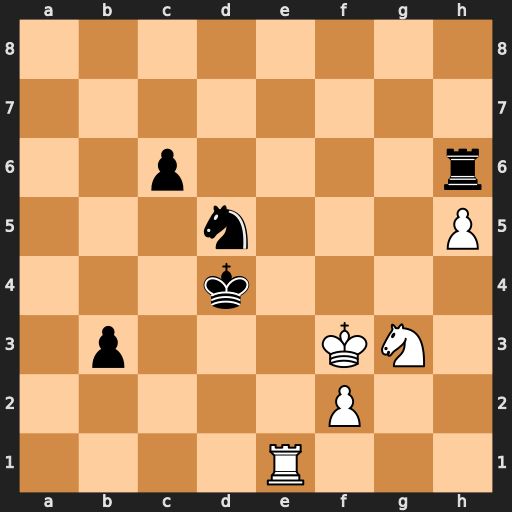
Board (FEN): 8/8/2p4r/3n3P/3k4/1p3KN1/5P2/4R3
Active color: w
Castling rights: -
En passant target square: -
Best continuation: Nf5+ Kc3 Nxh6